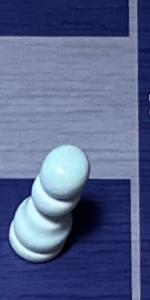
Label: Pawn_White